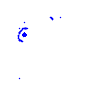
Particle: electron